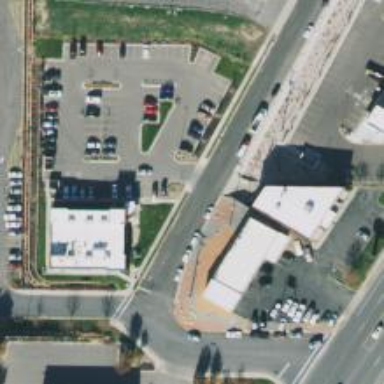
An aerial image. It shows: Parking space.